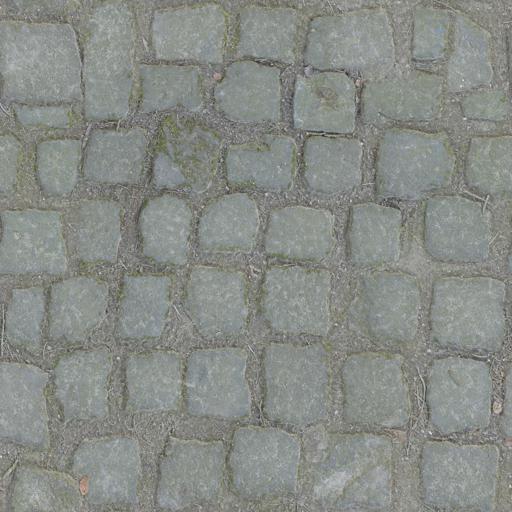
Tags: cobblestone pavement paving stones